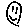
Label: smiley face